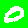
Digit: 0